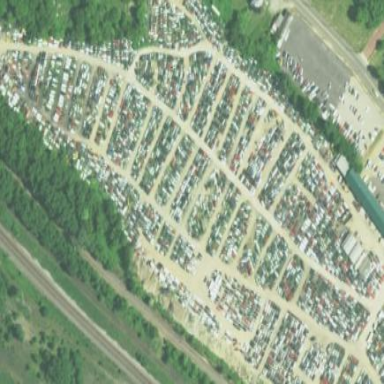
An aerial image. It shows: Scrap yard situated in industrial area.